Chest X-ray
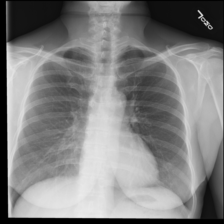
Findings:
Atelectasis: negative
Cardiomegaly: negative
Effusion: negative
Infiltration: positive
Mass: negative
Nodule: negative
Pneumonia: negative
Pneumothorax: negative
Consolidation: negative
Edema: negative
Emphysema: negative
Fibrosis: negative
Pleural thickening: negative
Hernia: negative